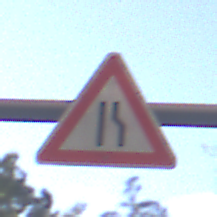
Verkehrszeichen: EinseitigVerengteFahrbahnRechts
Umgebung: Outdoor, Nature
Tageszeit: SunriseSunset
Wetter: PartlyCloudy
Licht: Natural
Jahreszeit: NotSpecified
Kontrast: HighContrast